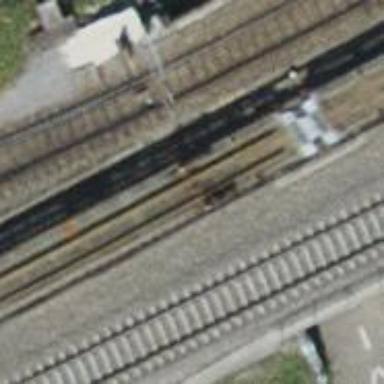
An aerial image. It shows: Railway switch.